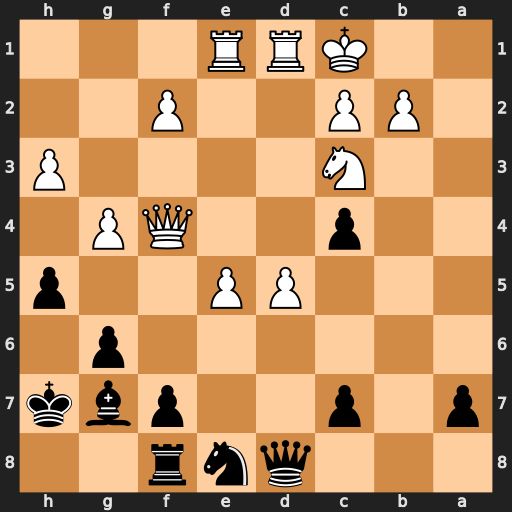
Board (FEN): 3qnr2/p1p2pbk/6p1/3PP2p/2p2QP1/2N4P/1PP2P2/2KRR3
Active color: b
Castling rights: -
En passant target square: -
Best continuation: Bh6 Qxh6+ Kxh6